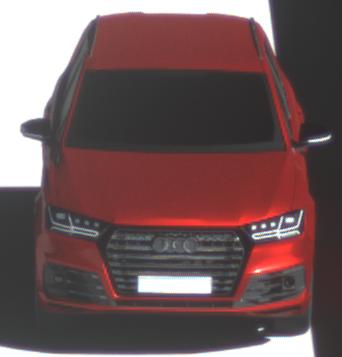
Make: Audi
Model: SQ7
Detailed model: -
Model produced from: 2016
Model produced until: 2018
Doors: 5
Color: red
Road condition: dry road
Daytime: morning or afternoon
Contrast: high contrast